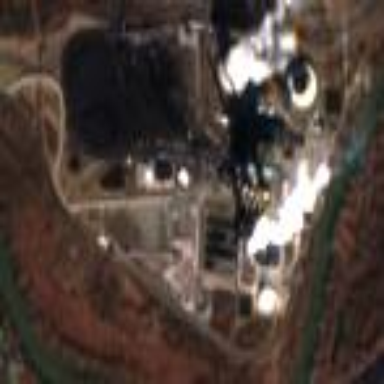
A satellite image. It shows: Industrial area with coal power plant.